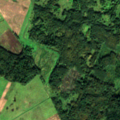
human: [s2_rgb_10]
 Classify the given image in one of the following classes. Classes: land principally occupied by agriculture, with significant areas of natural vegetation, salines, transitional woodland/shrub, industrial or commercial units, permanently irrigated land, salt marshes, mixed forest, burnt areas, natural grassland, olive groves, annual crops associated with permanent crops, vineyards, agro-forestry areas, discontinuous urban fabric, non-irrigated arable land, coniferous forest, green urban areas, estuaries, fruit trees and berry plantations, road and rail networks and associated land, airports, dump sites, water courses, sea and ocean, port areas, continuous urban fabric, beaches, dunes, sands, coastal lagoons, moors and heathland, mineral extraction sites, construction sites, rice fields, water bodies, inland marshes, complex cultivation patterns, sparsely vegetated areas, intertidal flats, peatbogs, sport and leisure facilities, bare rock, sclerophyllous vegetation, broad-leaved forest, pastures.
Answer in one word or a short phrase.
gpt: non-irrigated arable land, pastures, complex cultivation patterns, land principally occupied by agriculture, with significant areas of natural vegetation, mixed forest, transitional woodland/shrub